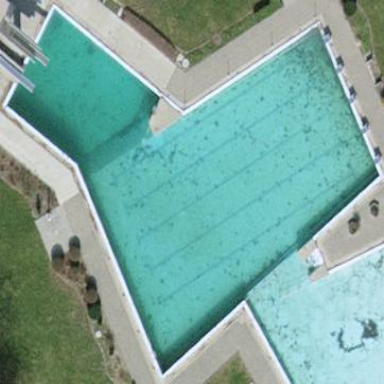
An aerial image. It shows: Swimming pool area designated for leisure and sport.